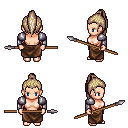
a pixel art fantasy rpg character, female body template, human, light skin, steel arm armor, robe skirt, white blonde long topknot hairstyle, spear, four views (front, back, left, right), 2x2 character sprite sheet, small pixel art, hard edges, no anti-aliasing